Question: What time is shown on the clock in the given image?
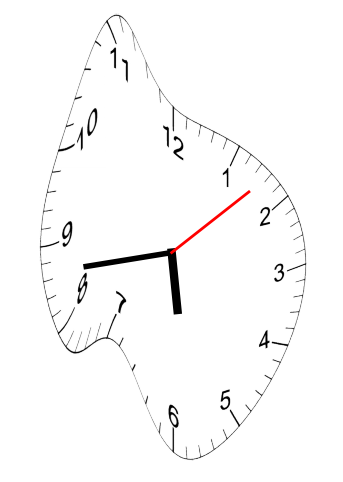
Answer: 05:43:08